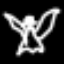
Label: angel